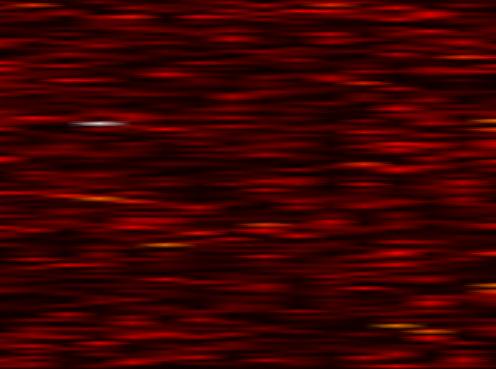
Label: FOFDM